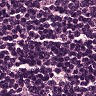
Metastatic tissue present: no